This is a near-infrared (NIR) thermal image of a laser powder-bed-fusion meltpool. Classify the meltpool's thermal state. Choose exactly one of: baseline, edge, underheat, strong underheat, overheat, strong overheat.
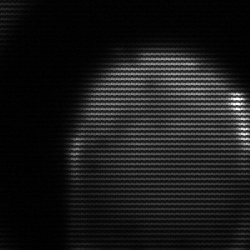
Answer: edge